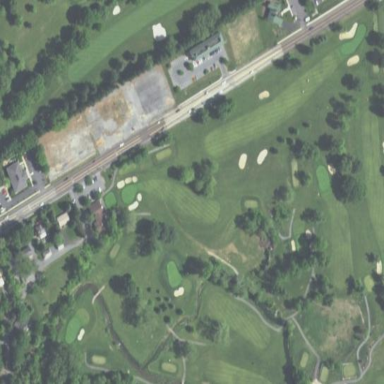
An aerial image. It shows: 9-hole golf course in the leisure land.